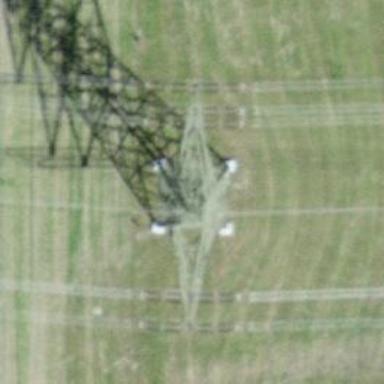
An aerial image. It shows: Towering power structure.